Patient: sex M, age 67
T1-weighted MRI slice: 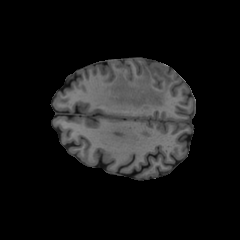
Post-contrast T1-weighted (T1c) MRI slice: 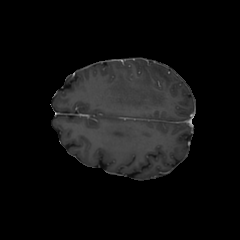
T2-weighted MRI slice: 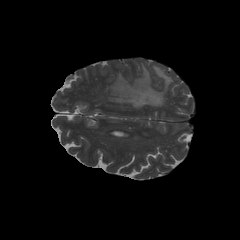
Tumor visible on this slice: yes
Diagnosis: Glioblastoma, IDH-wildtype
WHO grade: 4